Question: I am using the 'JavaScript Blank Apache Cordova App'. Changes were made to the 'config.xml' only.
I changed the Cordova CLI in 'config.xml' from '4.3.0' to '5.0.0'. NPM downloaded the files, and no errors were reported.
When I F5 Debug > Android > Ripple. I get the following:
'"Exception occurred". Uncaught Error: cordova already defined'

This error does not appear when running '4.3.0'. Any thoughts on why is would happen in '5.0.0'?
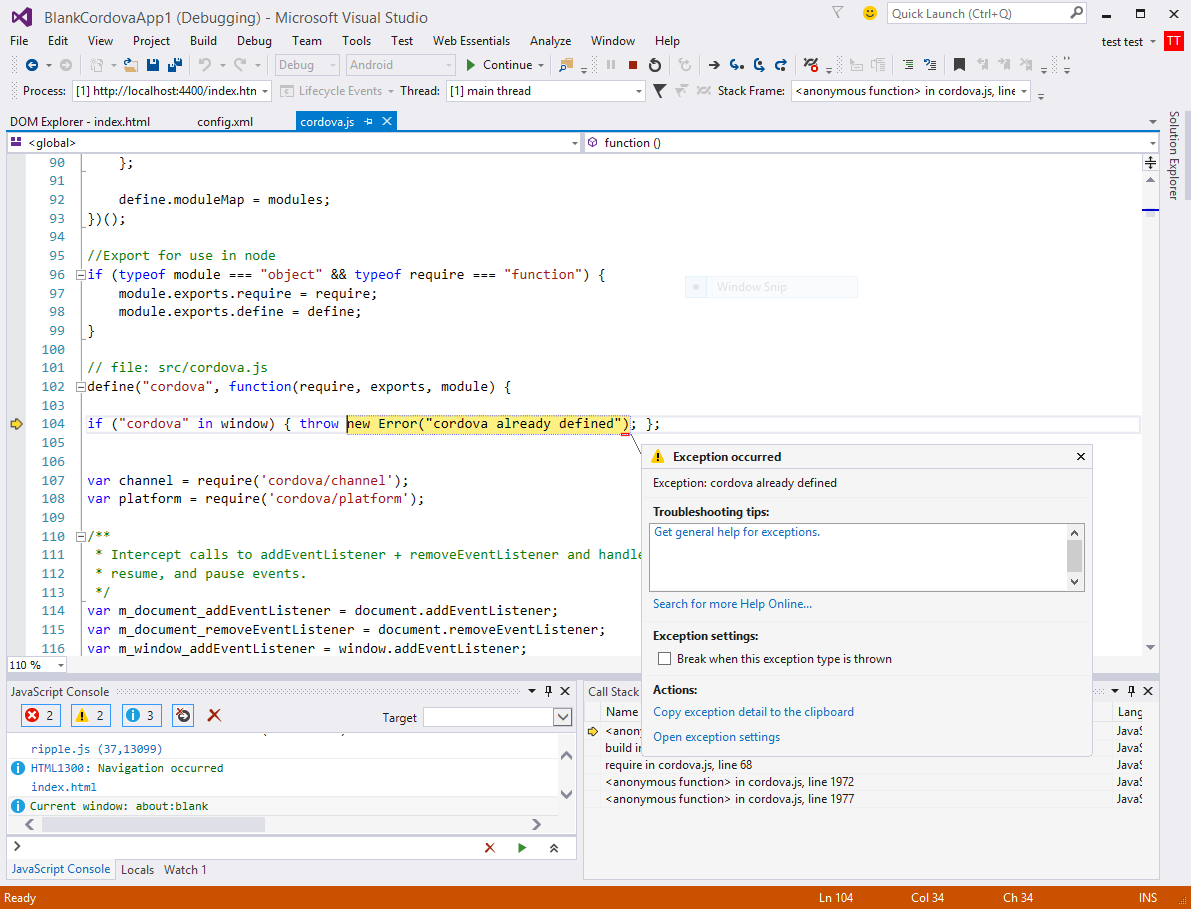
Answer: Unfortunately this is a known issue with Ripple and the Android implementation in Cordova 5.0.0. The next point release will resolve it as the fix has been merged.
See the following dev mailing list thread on Cordova for details if you are interested: <URL>
UPDATE: Cordova 5.1.1 is out and resolves this problem along with an Android security issue.